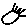
Label: sun